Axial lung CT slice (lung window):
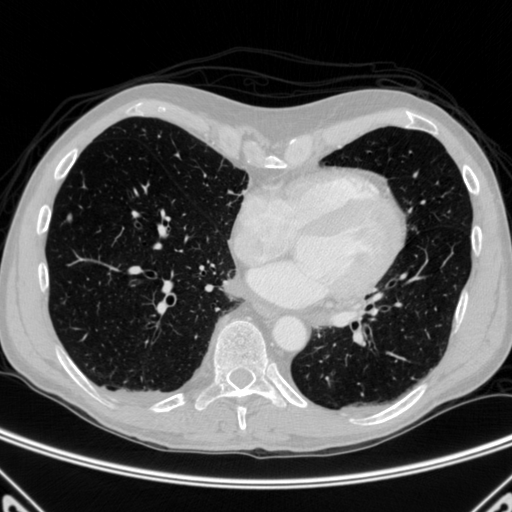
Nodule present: yes
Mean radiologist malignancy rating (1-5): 3.25